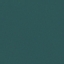
Label: SeaLake